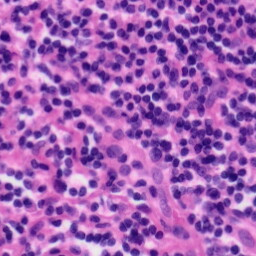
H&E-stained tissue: Tonsil